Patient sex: M
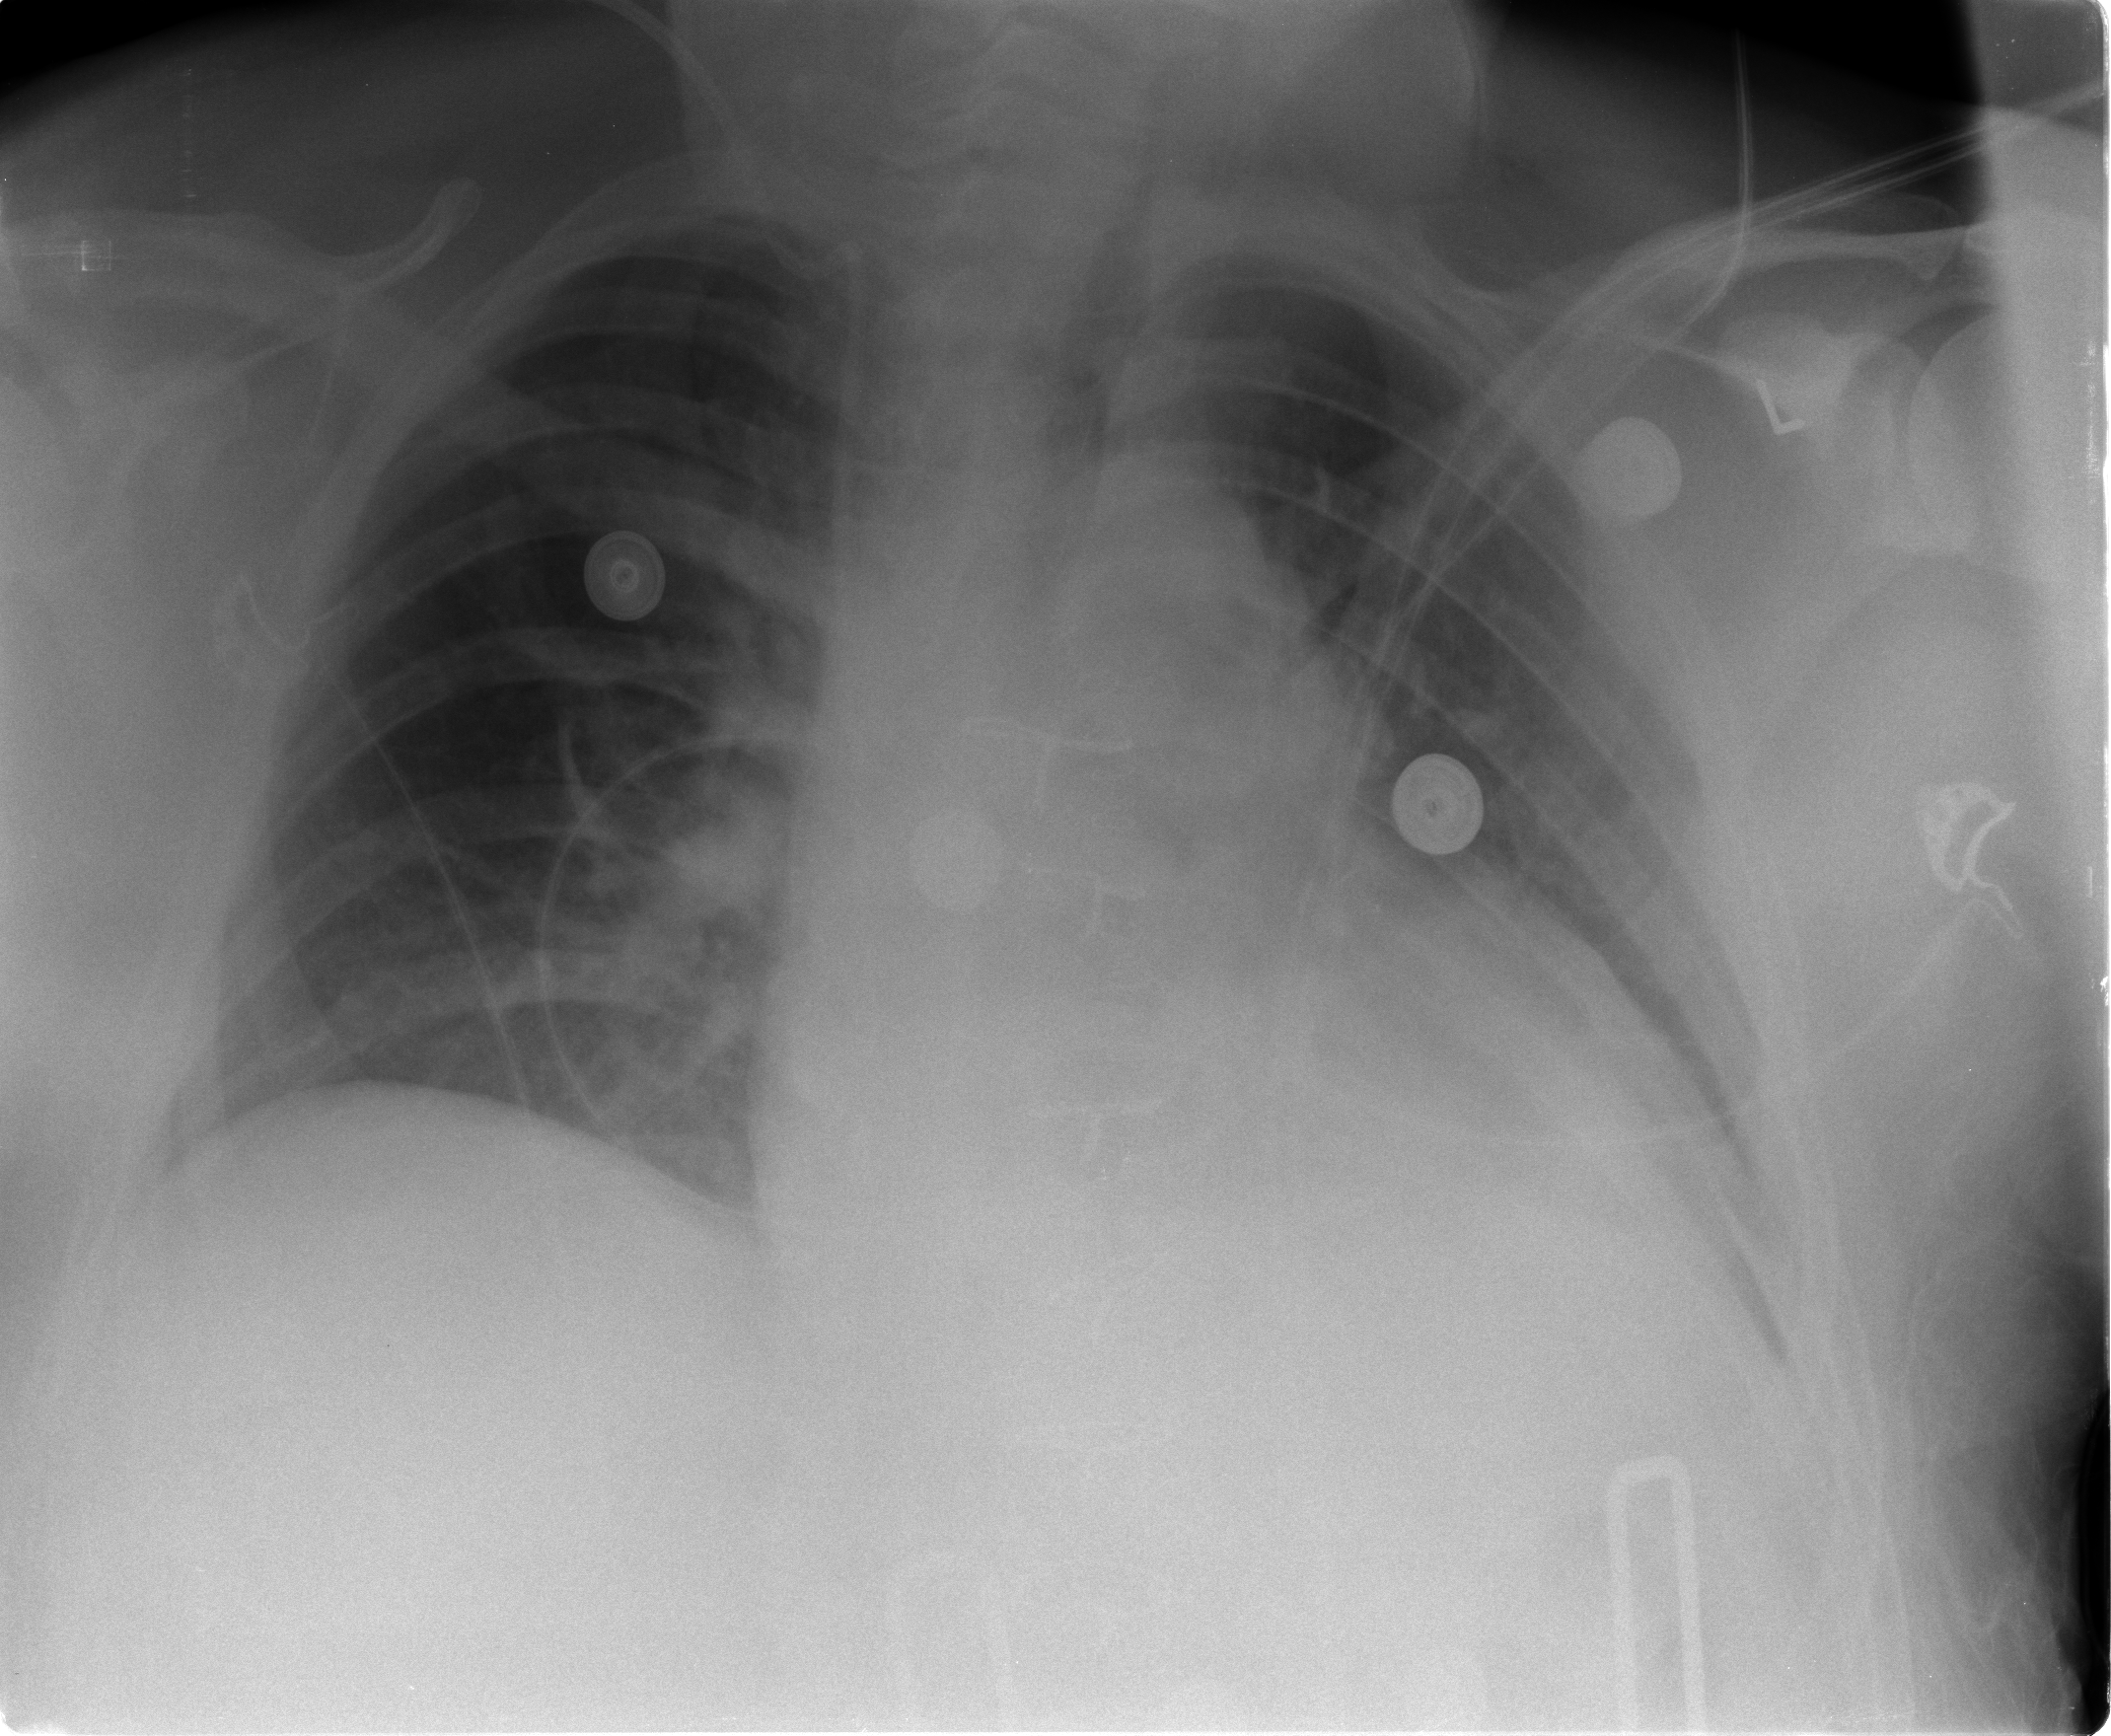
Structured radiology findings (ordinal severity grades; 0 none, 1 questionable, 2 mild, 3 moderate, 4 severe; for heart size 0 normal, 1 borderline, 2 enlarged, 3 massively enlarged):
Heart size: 2
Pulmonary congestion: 2
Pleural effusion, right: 0
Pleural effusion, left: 2
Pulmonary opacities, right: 0
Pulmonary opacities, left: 0
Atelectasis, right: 0
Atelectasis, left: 2